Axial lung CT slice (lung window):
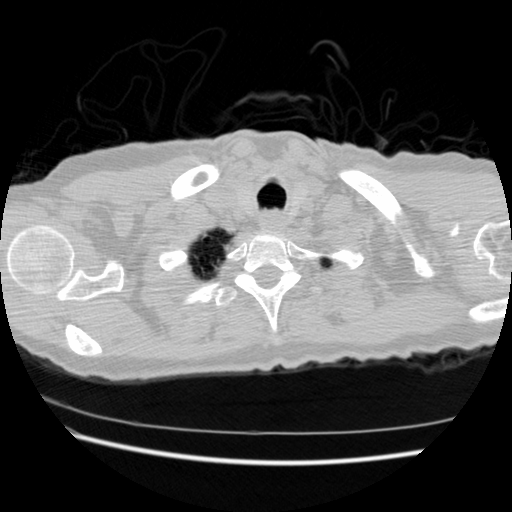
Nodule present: no